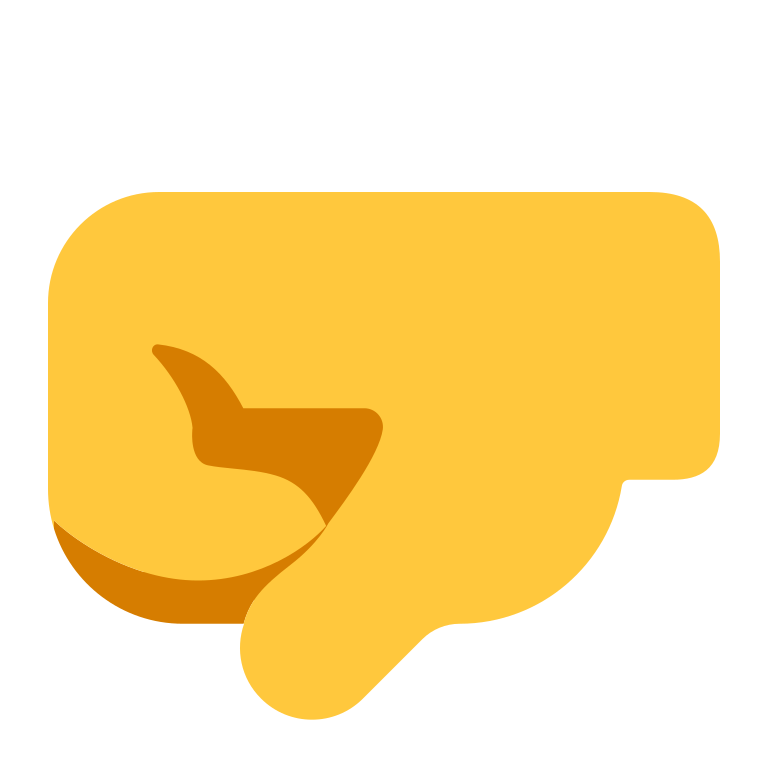
left facing fist flat default